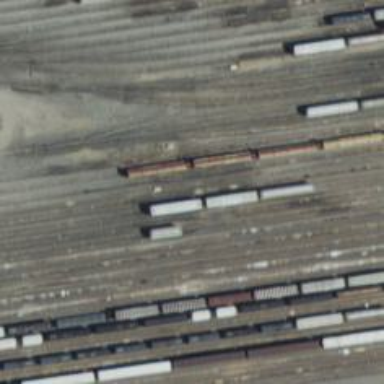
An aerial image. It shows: Railway yard used for servicing trains.